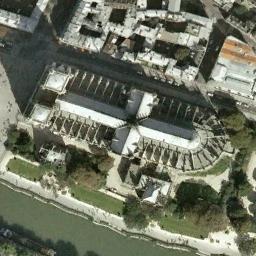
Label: church